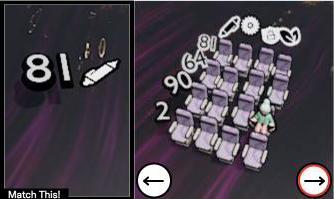
Task: seats
Answer: no